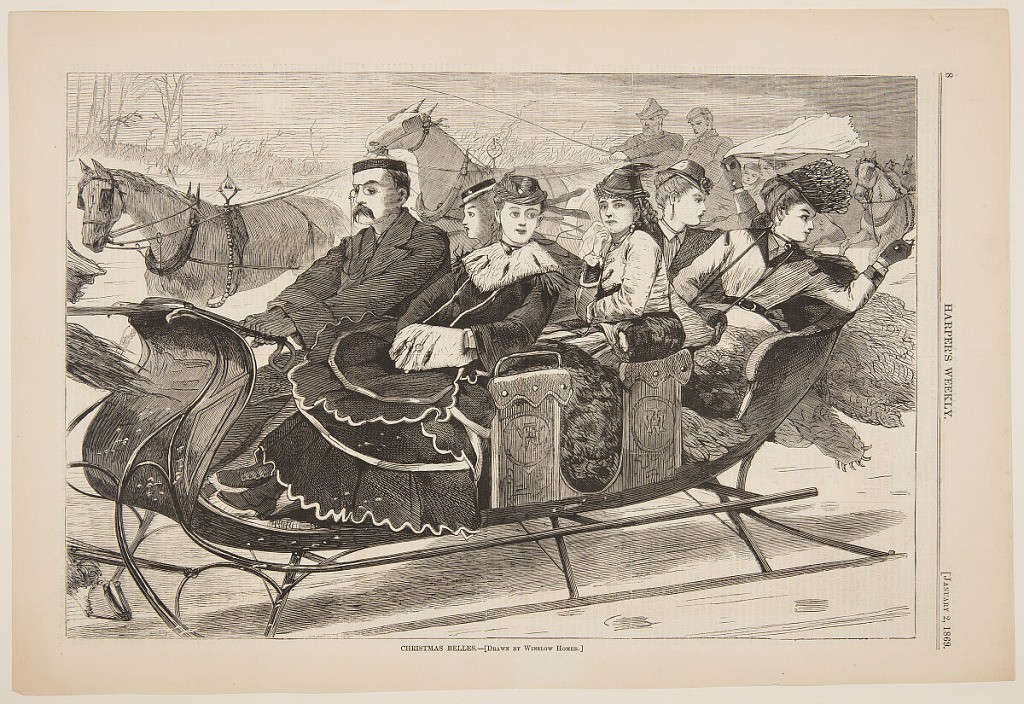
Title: Christmas Belles
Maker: Winslow Homer, American, 1836–1910
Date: January 2, 1869
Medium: Wood engraving in black ink on paper
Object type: Print
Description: Man driving a sleigh with five women. Some of the ladies look back and wave.